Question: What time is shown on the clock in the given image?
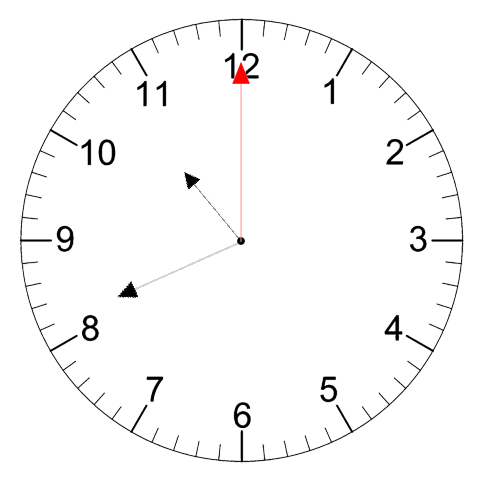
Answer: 10:41:00